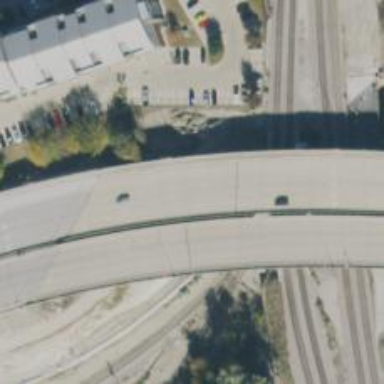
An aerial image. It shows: Motorway bridge.